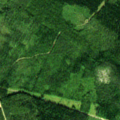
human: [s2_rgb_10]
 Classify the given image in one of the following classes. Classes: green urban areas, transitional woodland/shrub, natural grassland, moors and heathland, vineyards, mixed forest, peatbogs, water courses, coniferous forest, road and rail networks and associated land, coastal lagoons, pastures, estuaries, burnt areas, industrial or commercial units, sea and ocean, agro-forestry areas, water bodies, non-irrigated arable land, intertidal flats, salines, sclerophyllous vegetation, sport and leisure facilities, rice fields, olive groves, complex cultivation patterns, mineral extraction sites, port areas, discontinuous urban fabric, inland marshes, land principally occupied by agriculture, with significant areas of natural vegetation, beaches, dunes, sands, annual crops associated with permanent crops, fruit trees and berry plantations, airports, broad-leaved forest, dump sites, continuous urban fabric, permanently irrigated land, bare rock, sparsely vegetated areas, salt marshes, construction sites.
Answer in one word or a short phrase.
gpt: coniferous forest, mixed forest